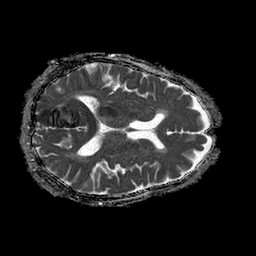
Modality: ADC
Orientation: axial
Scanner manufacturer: philips
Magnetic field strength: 1.5 T
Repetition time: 4.6 s
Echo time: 0.08517 s